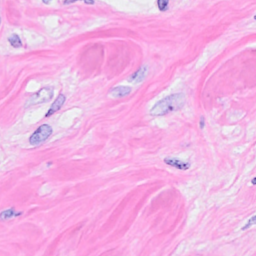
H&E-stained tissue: Breast